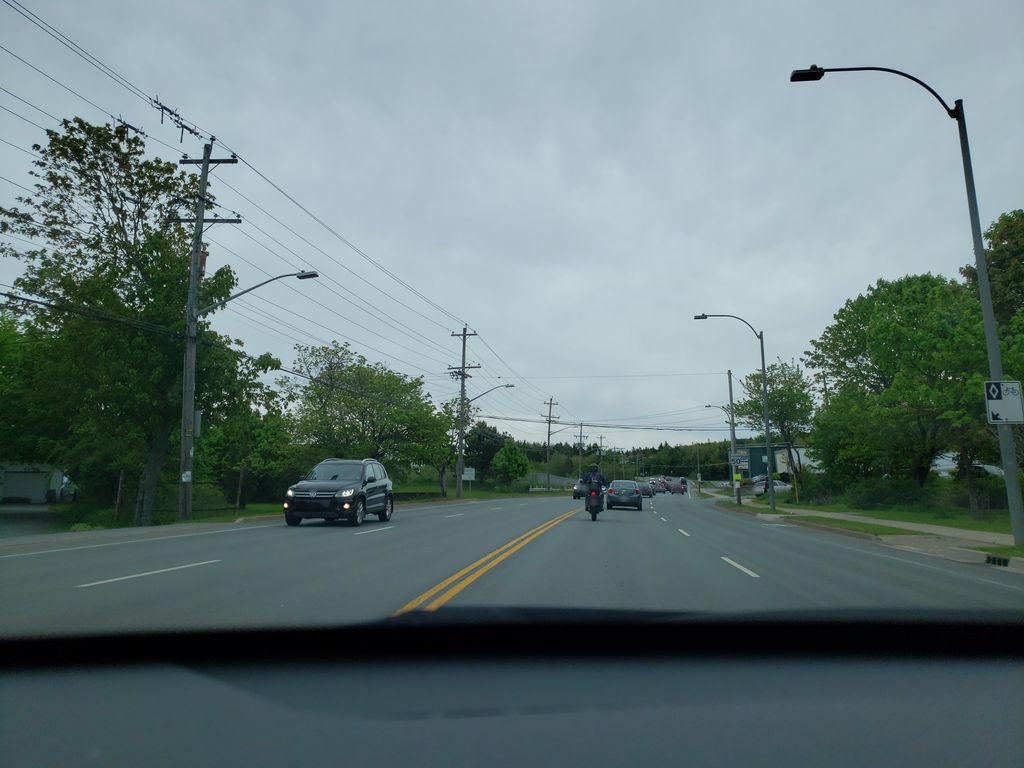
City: halifax